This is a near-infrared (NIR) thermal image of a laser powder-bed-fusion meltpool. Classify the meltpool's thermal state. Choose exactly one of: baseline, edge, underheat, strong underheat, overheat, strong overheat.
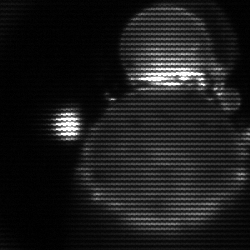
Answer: edge